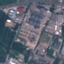
Land use / land cover class: Industrial